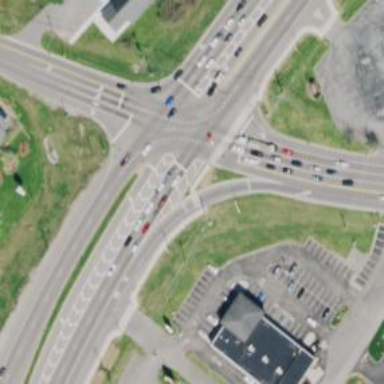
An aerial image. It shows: Marked crossing on the road.